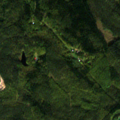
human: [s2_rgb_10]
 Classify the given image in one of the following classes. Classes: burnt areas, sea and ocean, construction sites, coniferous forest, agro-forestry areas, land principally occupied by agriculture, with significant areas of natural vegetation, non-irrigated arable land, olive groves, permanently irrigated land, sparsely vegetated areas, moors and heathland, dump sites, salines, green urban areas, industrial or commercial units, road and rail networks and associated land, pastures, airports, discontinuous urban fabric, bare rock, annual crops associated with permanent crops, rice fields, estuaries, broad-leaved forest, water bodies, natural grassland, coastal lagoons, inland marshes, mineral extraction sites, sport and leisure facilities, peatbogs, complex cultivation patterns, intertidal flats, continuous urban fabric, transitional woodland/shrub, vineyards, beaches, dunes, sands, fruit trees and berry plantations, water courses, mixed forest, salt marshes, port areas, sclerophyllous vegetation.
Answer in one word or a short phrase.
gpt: coniferous forest, mixed forest